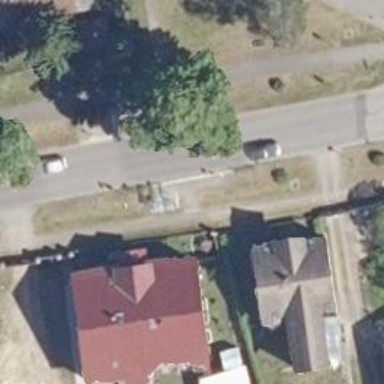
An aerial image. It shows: Bus stop with shelter.